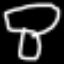
Label: mushroom